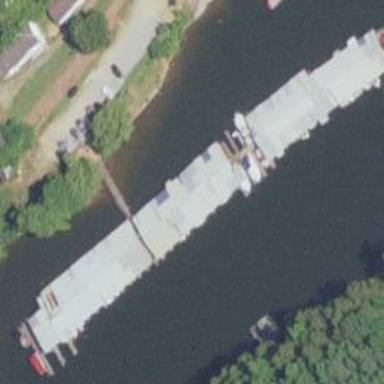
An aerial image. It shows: Pier with mooring facilities.